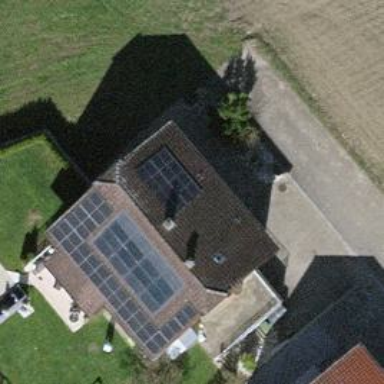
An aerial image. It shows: Solar power generator using photovoltaic method with solar photovoltaic panel types.